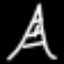
Label: The Eiffel Tower